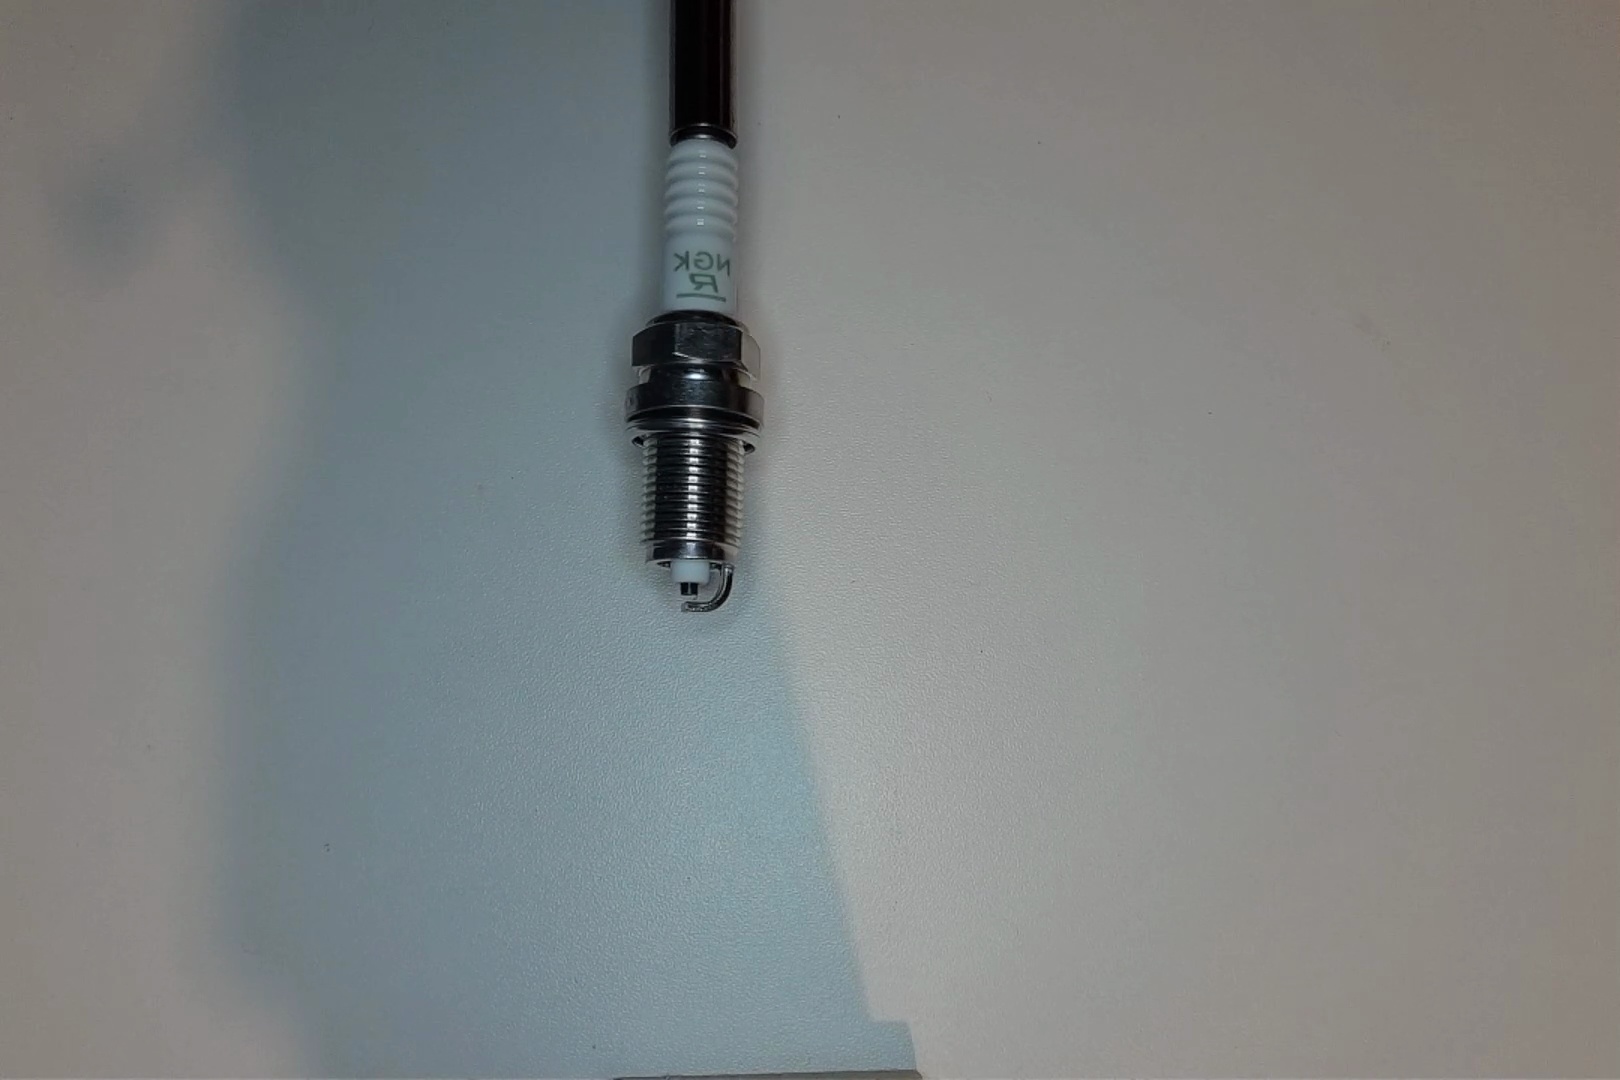
Label: no anomaly